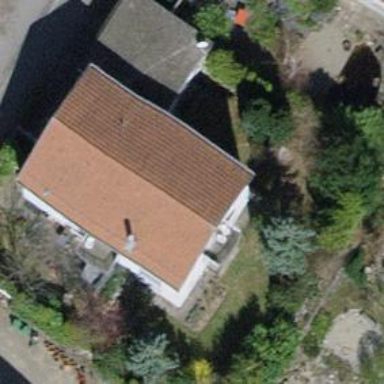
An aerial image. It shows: Detached building with tiled roof.